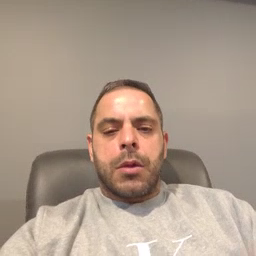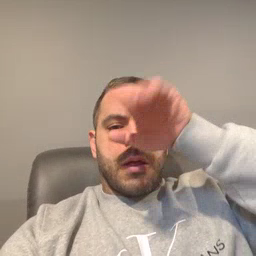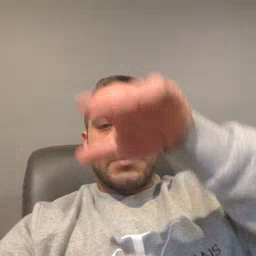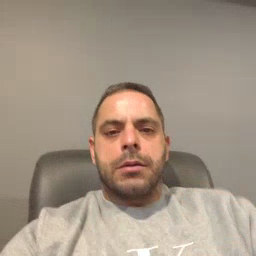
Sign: elephant